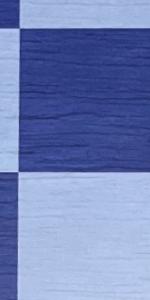
Label: Empty